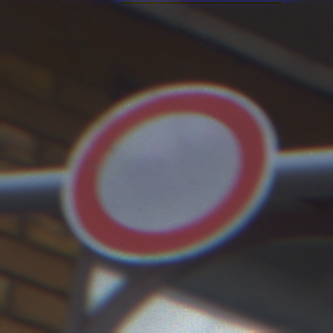
Verkehrszeichen: VerbotFahrzeugeAllerArt
Umgebung: Outdoor, Urban
Tageszeit: MorningAfternoon
Wetter: Overcast
Licht: Natural
Jahreszeit: NotSpecified
Kontrast: LowContrast